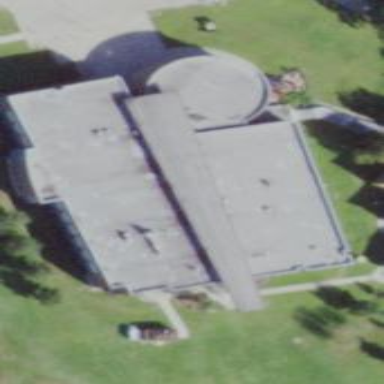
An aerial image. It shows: College building.